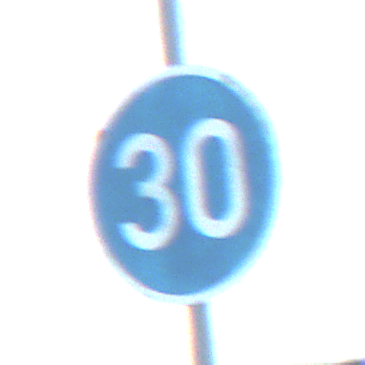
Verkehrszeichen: VorgeschriebeneMindestgeschwindigkeit
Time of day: SunriseSunset
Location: Outdoor (Beach)
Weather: PartlyCloudy
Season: NotSpecified
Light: Natural